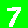
Digit: 7